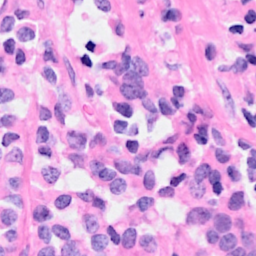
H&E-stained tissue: Breast